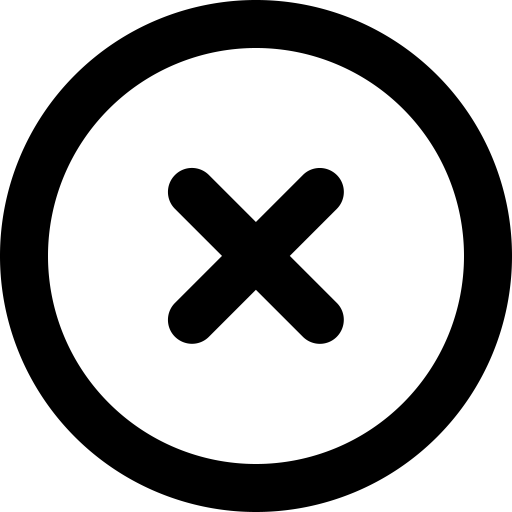
Tags: icon, FontAwesome, fa-icon, outline, circle, xmark